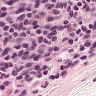
Metastatic tissue present: no